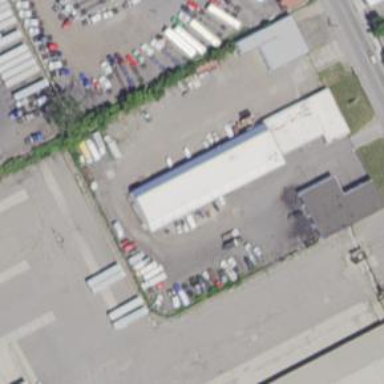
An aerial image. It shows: Warehouse building.